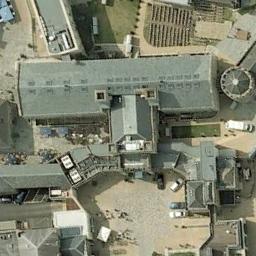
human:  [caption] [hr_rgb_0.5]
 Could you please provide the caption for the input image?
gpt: There are several buildings of different shapes in the palace .

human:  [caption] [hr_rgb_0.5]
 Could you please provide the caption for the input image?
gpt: The palace was built in a forest .

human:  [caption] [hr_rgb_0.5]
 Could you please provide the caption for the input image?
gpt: The gray palace has some buildings of different sizes and a square is in front of the palace .

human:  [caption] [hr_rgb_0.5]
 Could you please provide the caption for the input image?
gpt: The palace is on the open place surrounded by buildings .

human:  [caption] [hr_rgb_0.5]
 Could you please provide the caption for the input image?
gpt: There are some buildings beside the gray palace .